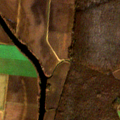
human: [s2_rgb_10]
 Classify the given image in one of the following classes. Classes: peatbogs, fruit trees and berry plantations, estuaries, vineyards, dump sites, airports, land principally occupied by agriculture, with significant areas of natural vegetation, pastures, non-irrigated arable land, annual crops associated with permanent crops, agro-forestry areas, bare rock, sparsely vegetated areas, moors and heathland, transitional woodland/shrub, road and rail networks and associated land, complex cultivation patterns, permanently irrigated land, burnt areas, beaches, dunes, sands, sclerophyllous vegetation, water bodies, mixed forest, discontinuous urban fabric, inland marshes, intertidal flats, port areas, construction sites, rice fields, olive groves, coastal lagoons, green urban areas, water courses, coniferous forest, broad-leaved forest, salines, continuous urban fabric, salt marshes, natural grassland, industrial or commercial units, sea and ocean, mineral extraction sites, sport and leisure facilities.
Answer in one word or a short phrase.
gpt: non-irrigated arable land, transitional woodland/shrub